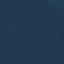
Land use / land cover: SeaLake